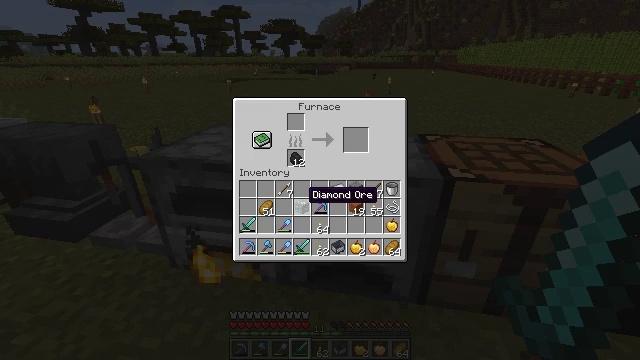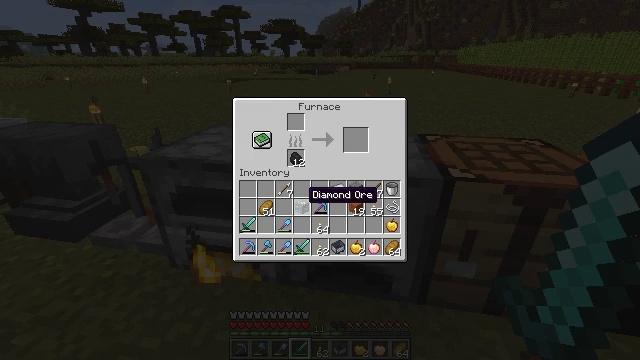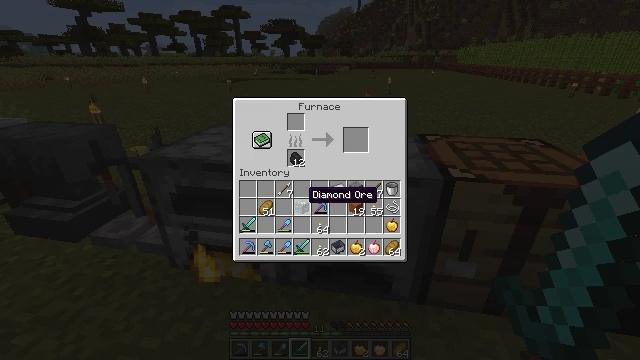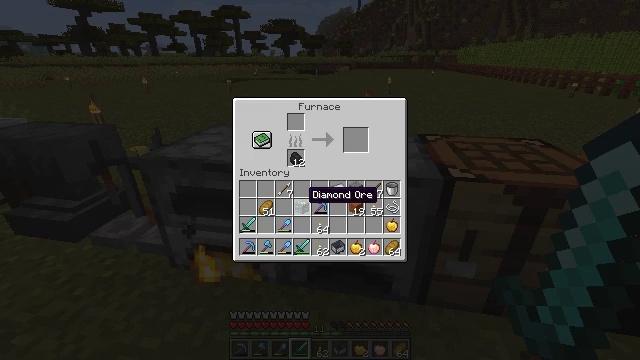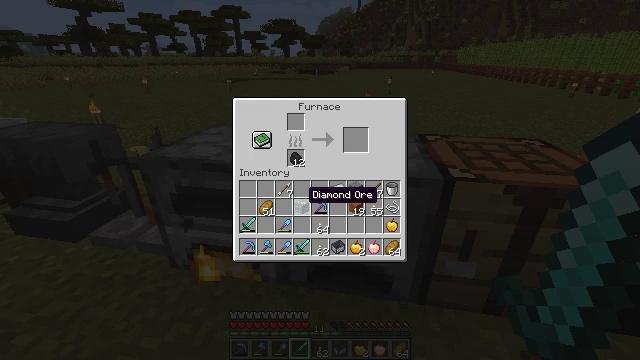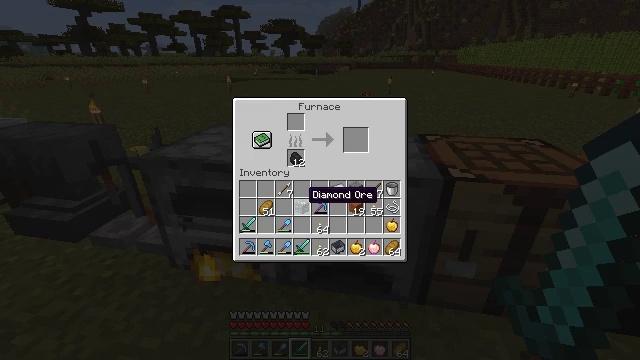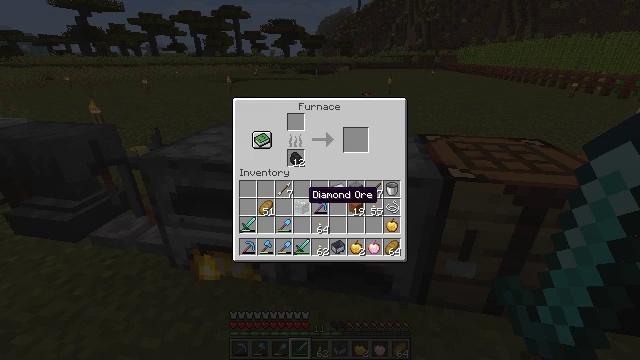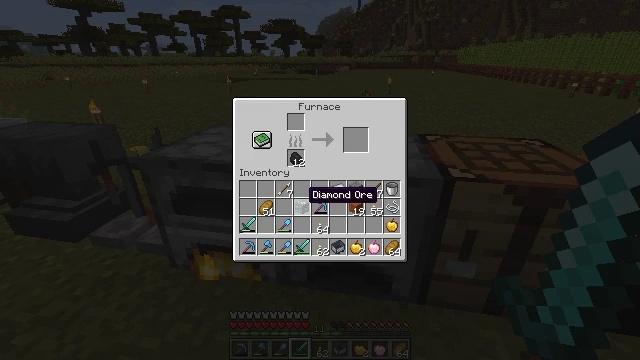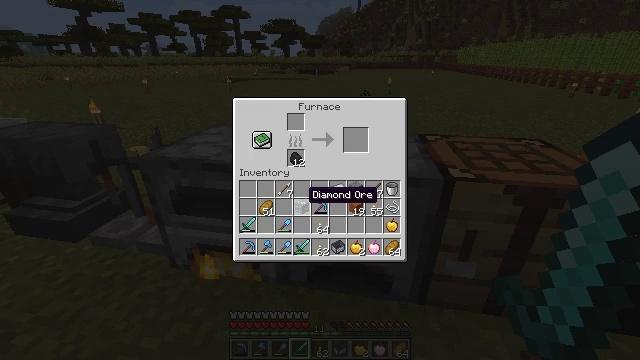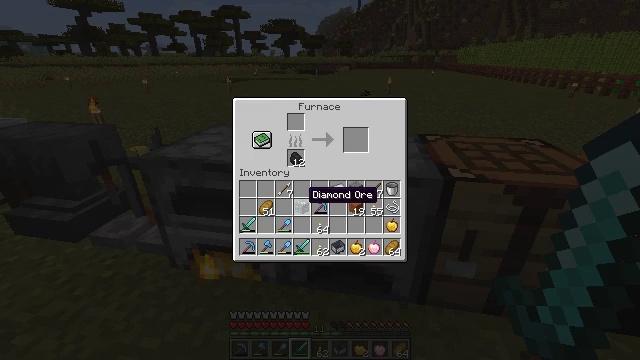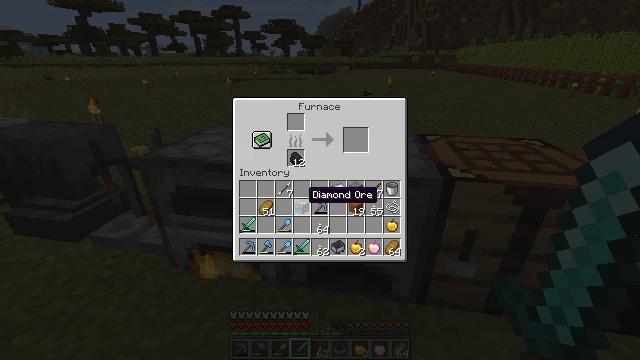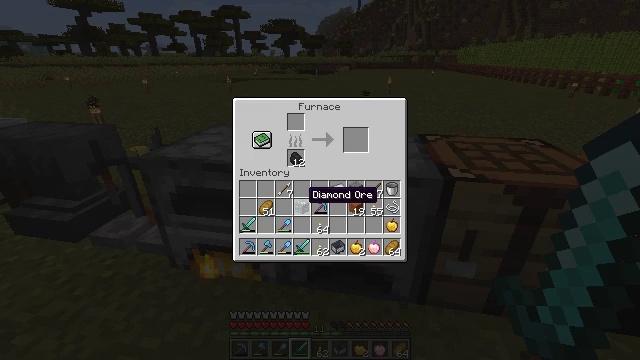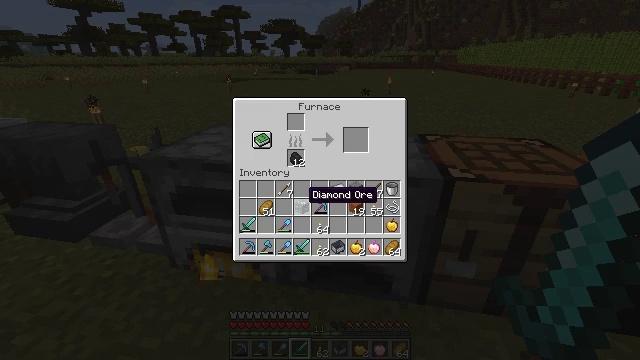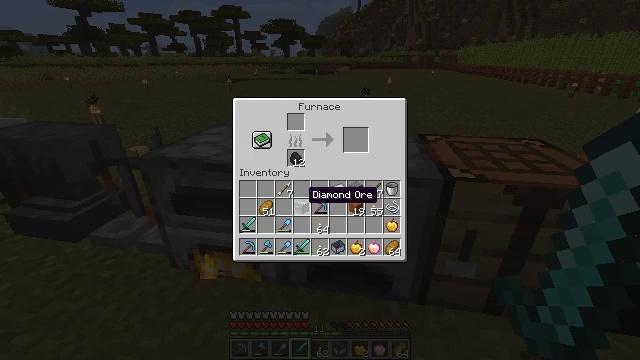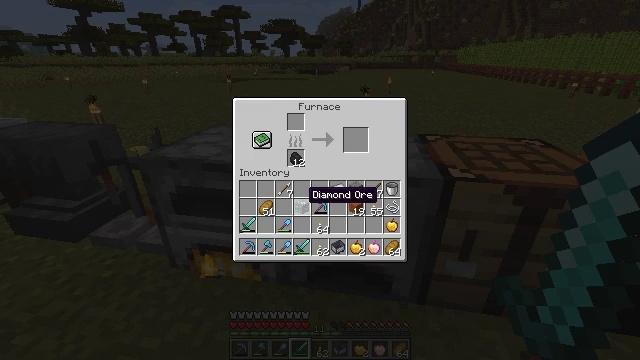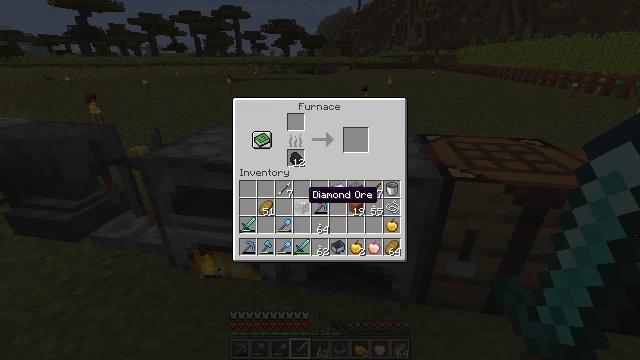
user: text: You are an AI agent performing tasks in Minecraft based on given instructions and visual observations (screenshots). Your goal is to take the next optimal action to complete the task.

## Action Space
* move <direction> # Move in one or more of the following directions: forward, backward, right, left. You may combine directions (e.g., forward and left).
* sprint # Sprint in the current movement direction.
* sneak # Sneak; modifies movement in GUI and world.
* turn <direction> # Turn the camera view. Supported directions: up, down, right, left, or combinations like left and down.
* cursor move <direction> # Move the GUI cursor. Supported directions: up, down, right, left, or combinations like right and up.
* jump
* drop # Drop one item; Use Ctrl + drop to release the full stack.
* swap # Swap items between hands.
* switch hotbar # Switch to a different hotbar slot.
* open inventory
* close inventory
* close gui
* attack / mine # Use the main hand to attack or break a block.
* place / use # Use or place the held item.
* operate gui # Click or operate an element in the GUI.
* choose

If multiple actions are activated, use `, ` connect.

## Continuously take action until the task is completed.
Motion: motion action
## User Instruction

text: To craft a diamond, utilize the crafting grid.
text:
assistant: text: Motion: open gui
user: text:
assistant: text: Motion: no_op
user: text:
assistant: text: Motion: no_op
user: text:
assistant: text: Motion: no_op
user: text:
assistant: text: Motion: no_op
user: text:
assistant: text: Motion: no_op
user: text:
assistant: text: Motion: no_op
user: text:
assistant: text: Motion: no_op
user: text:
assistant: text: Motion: no_op
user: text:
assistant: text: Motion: no_op
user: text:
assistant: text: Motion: no_op
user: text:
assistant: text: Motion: no_op
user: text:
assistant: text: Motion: no_op
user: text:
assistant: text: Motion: no_op
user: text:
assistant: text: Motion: no_op
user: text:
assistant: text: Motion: no_op
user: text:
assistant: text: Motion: no_op
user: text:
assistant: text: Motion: no_op
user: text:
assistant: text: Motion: no_op
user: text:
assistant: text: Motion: no_op
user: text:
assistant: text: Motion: no_op
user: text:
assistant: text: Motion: no_op
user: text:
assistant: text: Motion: no_op
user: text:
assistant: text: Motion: no_op
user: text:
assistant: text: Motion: no_op
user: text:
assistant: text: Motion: no_op
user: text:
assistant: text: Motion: no_op
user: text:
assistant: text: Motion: no_op
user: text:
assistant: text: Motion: no_op
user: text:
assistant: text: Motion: no_op